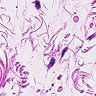
Metastatic tissue present: no